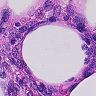
Metastatic tissue present: no